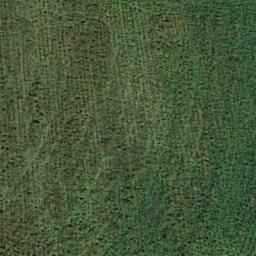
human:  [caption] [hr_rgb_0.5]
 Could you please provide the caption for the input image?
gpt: The entire image is dominated by grass .

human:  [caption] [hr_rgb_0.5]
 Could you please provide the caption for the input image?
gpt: There is no grass in some parts of the meadow .

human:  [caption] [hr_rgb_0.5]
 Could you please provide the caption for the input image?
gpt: This meadow has different sparsity in different places .

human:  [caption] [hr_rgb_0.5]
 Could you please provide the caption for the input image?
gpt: The meadow is consist of green farmland .

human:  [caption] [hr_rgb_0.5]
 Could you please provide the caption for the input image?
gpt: A dense meadow with many green grass .